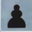
Piece: bP